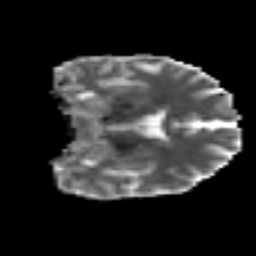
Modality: MD
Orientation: coronal
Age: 47
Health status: ill
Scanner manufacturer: philips
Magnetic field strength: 3 T
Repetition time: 9 s
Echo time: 0.127 s